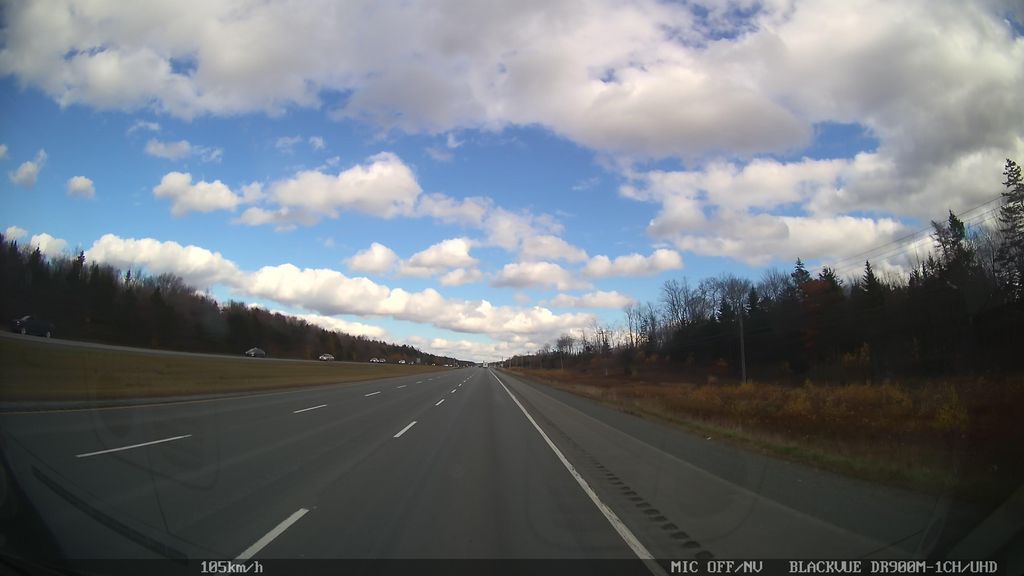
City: halifax